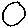
Label: circle